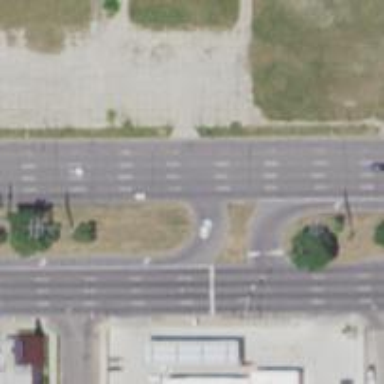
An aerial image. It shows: Trunk link highway.